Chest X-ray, PA view. Patient: 21 years old, sex M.
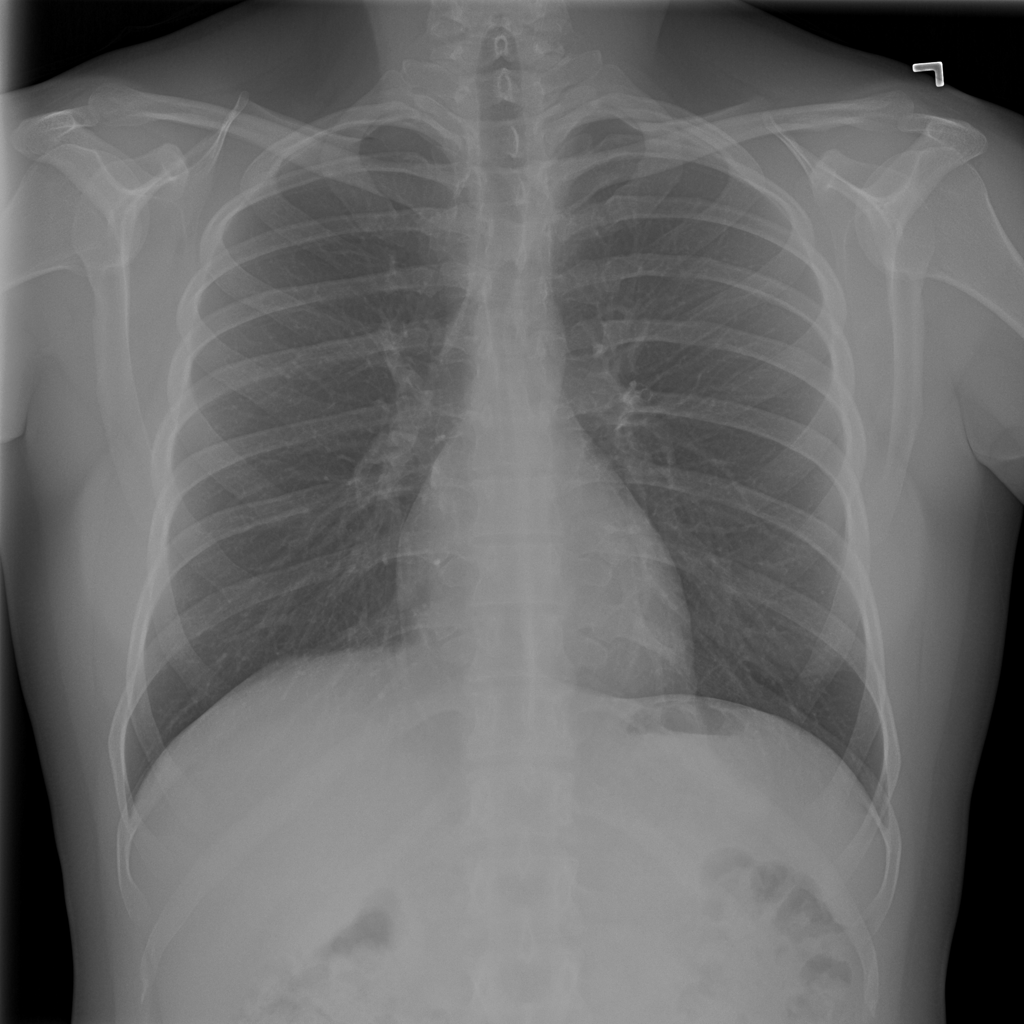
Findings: No Finding